Field crop: maize
Growth stage: 1
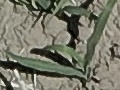
Species: sorghum